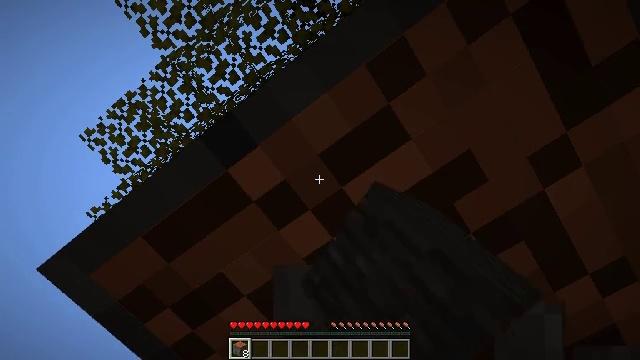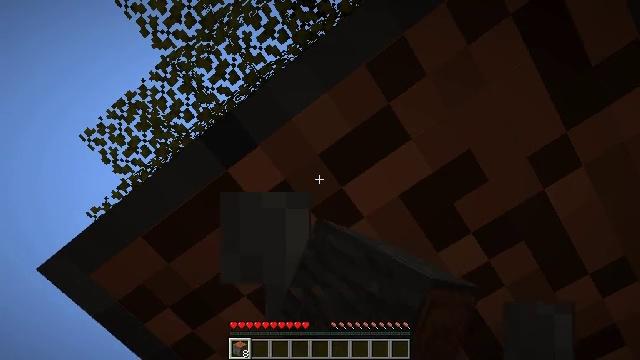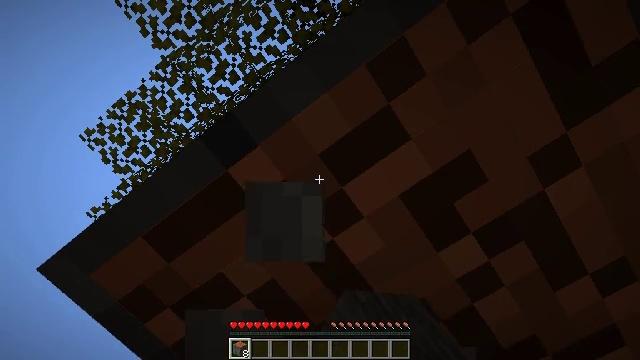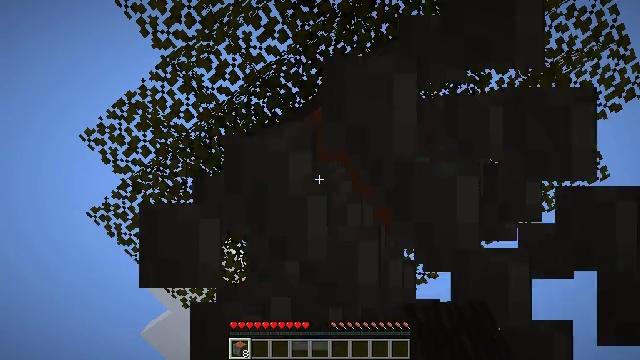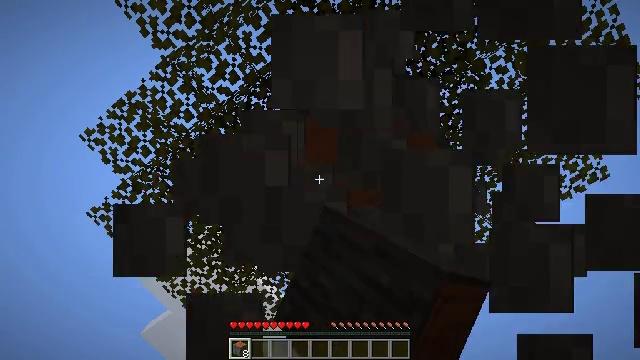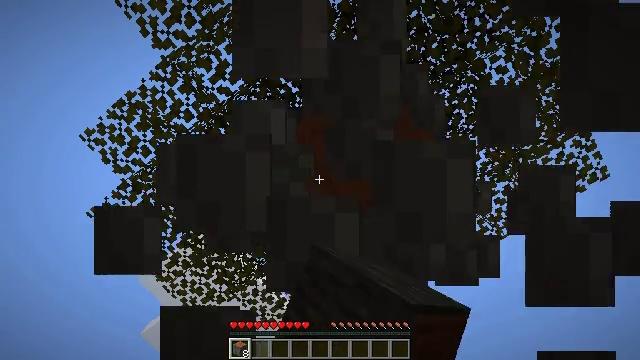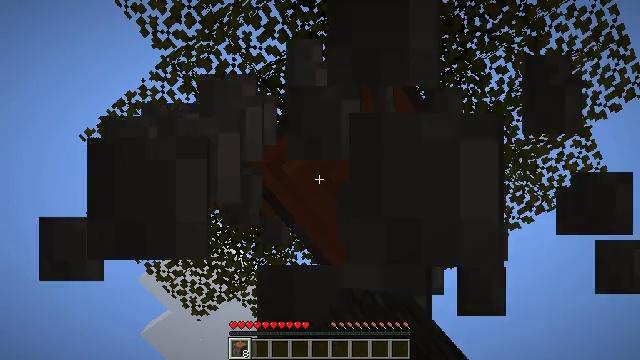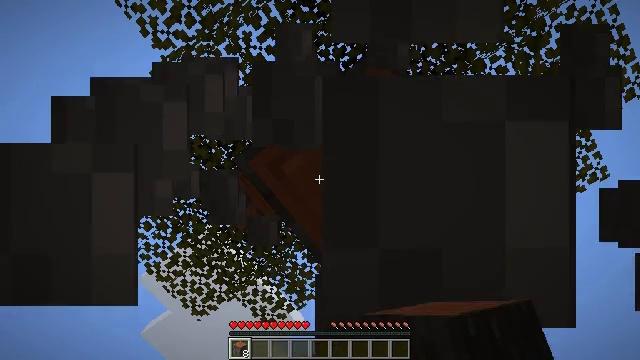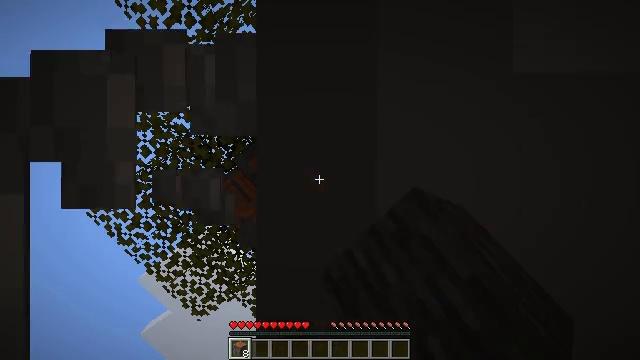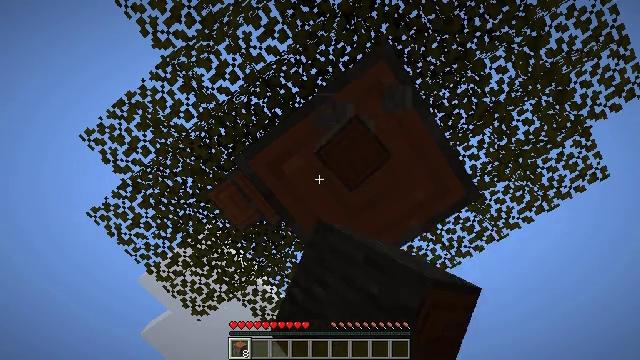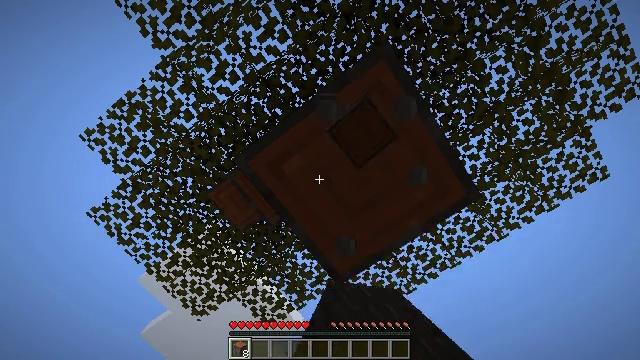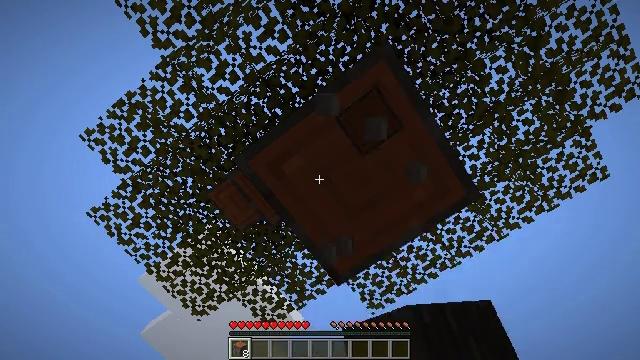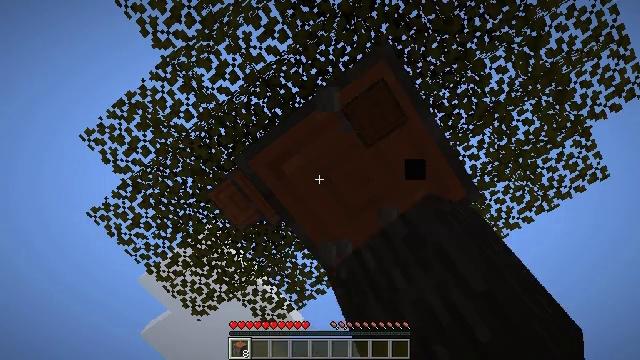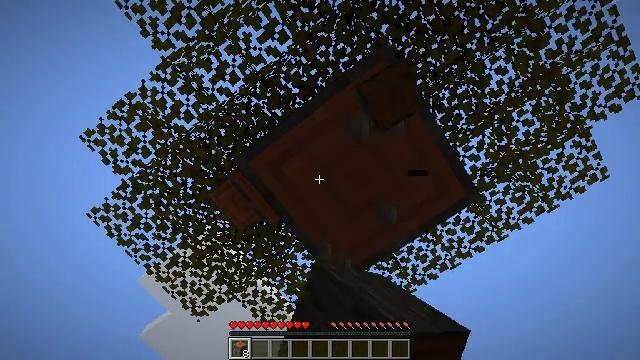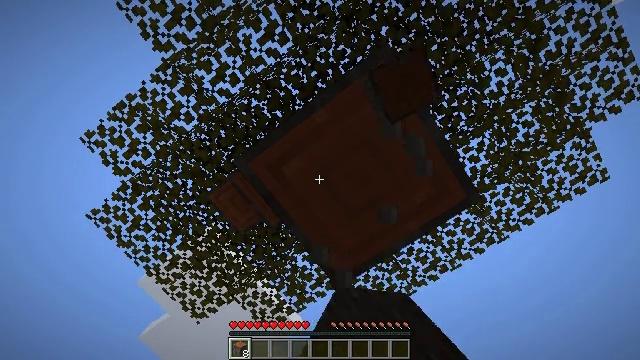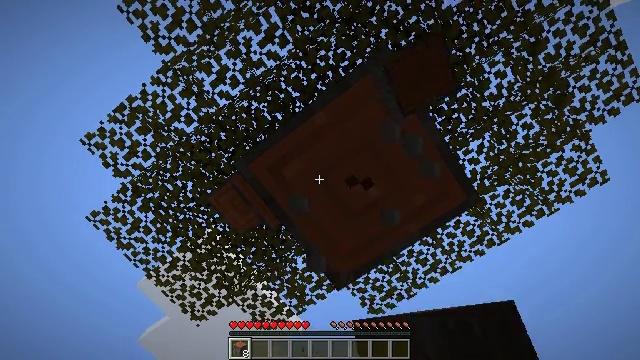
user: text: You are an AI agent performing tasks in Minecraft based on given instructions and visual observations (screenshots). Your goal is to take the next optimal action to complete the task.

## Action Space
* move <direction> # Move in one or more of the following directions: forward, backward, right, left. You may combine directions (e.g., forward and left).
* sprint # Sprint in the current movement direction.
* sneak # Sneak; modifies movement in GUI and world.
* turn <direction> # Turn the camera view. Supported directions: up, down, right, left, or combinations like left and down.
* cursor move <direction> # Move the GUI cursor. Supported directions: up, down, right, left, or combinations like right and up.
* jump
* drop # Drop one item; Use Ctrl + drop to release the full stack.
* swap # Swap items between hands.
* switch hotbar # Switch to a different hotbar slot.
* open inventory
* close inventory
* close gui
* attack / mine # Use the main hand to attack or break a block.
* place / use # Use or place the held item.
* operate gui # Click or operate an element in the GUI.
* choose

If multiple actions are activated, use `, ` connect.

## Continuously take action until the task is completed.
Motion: motion action
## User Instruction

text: Mine acacia log from the tree's trunk.
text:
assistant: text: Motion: attack / mine
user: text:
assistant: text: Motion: attack / mine
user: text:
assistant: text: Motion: attack / mine
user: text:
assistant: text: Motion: attack / mine
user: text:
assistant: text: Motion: attack / mine
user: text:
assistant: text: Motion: attack / mine
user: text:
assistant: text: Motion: attack / mine
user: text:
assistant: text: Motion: attack / mine
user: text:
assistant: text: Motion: attack / mine
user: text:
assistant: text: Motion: attack / mine
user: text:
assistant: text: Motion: attack / mine
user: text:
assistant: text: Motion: attack / mine
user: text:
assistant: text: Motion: attack / mine
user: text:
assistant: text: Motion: attack / mine
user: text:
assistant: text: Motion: attack / mine
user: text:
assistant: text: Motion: attack / mine
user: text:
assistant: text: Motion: attack / mine
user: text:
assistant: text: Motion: attack / mine
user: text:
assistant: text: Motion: attack / mine
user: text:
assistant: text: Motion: attack / mine
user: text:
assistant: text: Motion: attack / mine
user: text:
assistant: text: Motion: attack / mine
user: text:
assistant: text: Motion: attack / mine
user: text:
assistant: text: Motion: attack / mine
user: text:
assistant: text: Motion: attack / mine
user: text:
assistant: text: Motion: attack / mine
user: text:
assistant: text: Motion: attack / mine
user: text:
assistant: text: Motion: attack / mine
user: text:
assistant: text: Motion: attack / mine
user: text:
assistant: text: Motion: attack / mine